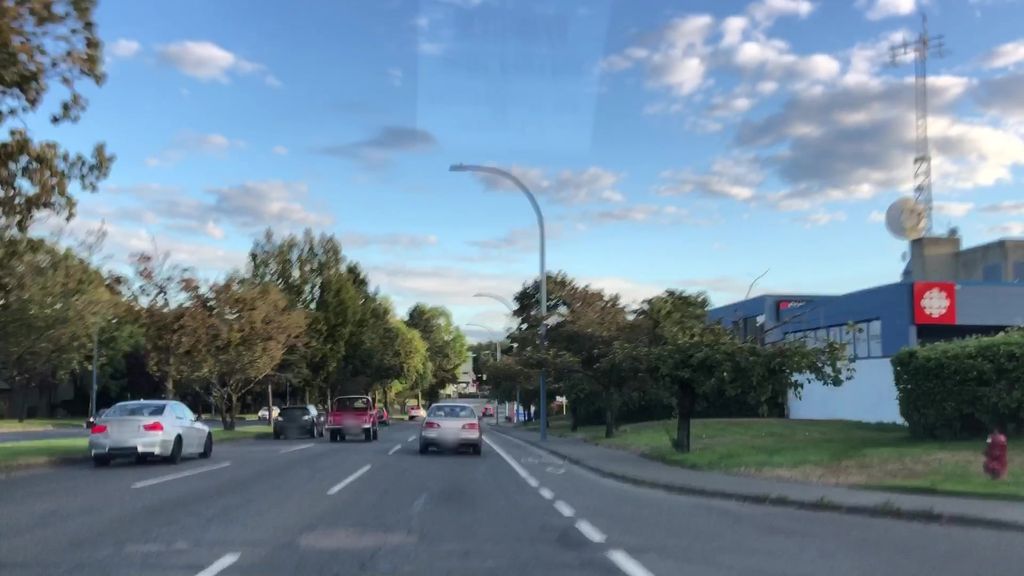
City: victoria